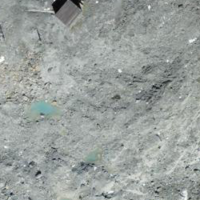
EUNIS habitat code: 48
Species observed at this site:
Saxifraga oppositifolia